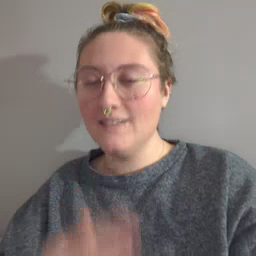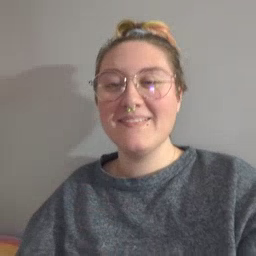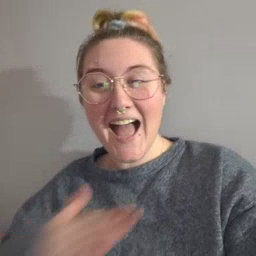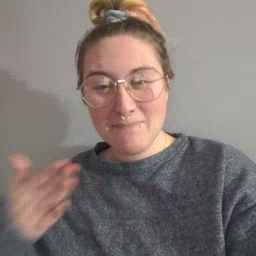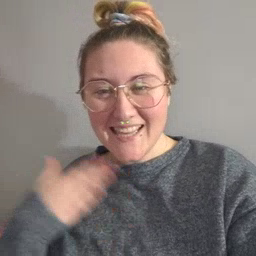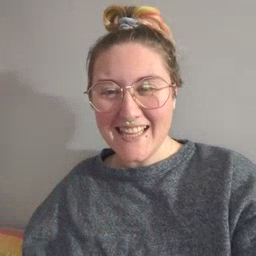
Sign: happy